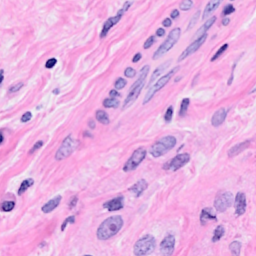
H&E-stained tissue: Breast